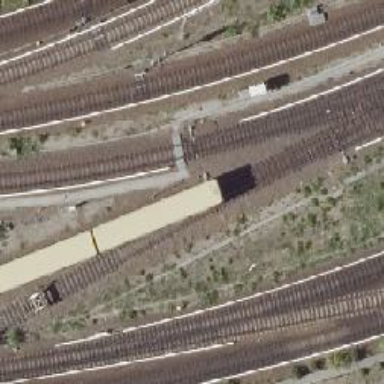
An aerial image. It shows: Uncontrolled railway crossing.